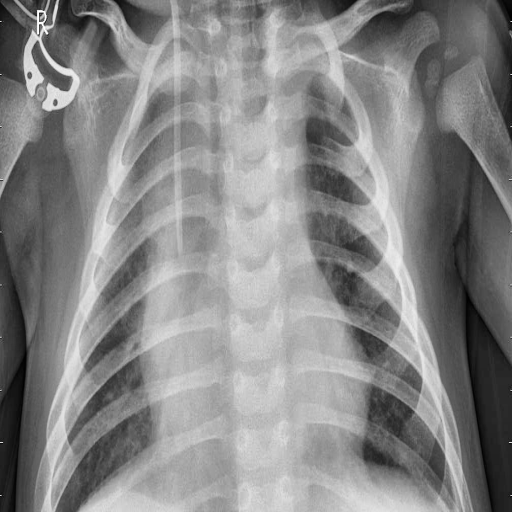
Finding: PNEUMONIA